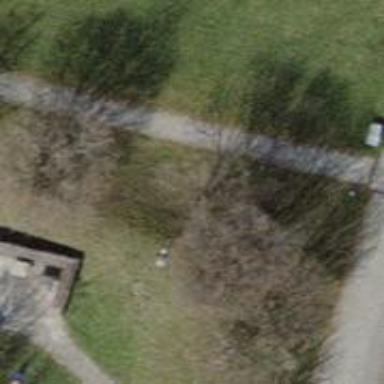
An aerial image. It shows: Needle-leaved tree in natural setting.